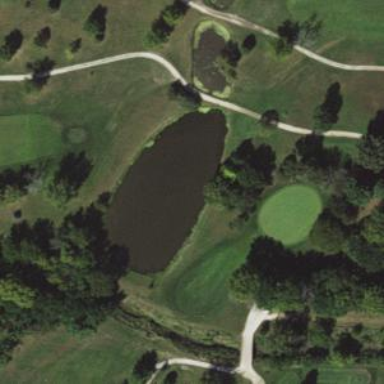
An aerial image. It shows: Water hazard in golf course. The hazard is natural water feature.